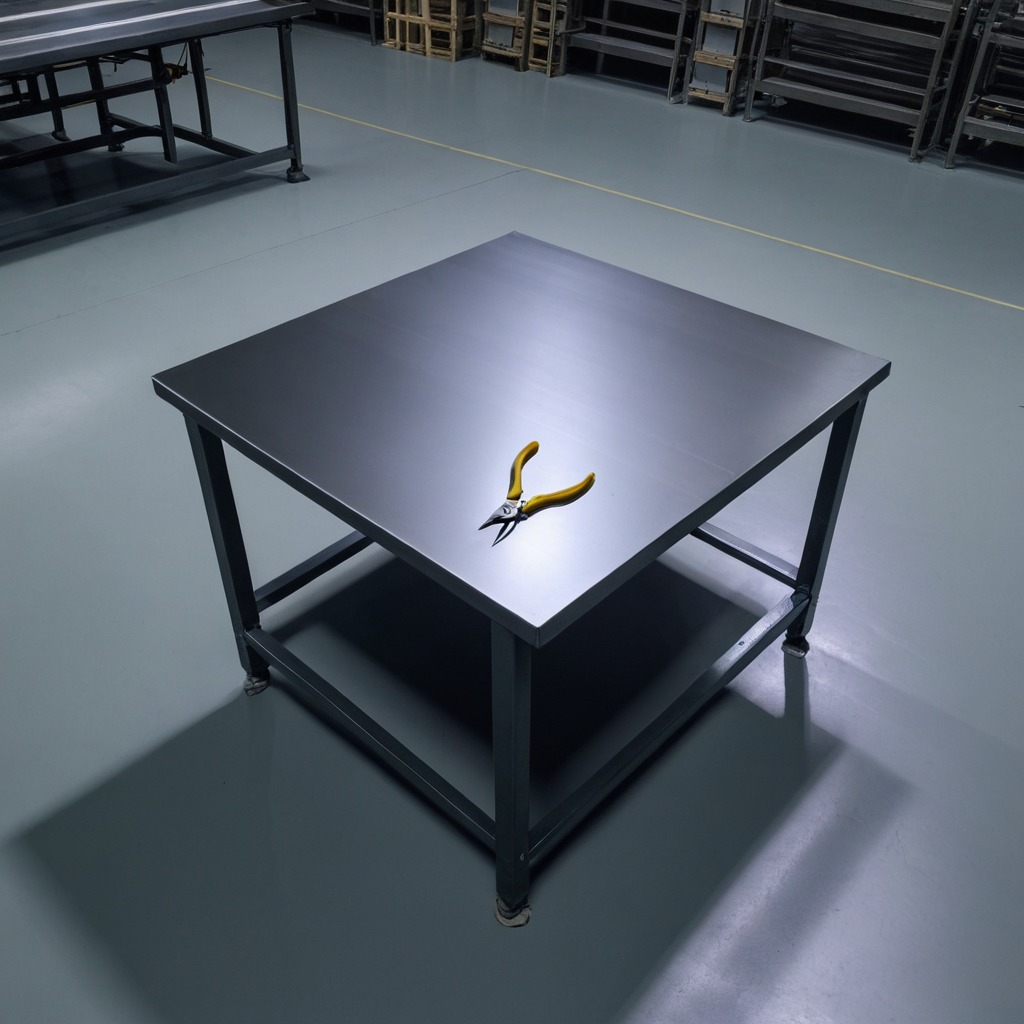
A plier is lying on the tabletop.